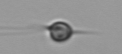
Label: Acanthoica_quattrospina